Question: What I'm trying to accomplish is when I click a button in my gridview, the values of that particular row must be displayed in textlabels lblID, lblName, ...
I just don't have a clue how to do it.
This is the code of my sqldatasource:
'''
<asp:SqlDataSource ID="srcProd" runat="server"
ConnectionString="<%$ ConnectionStrings:ConnDB %>"
ProviderName="<%$ ConnectionStrings:ConnDB.ProviderName %>"
SelectCommand="SELECT p.tProdID, p.tProdImage, p.tProdBeschrijving, m.tMerkNaam, m.tMerkImage, p.tProdVerkoop FROM tblProducten AS p INNER JOIN tblMerken AS m ON p.tMerkID = m.tMerkID ORDER BY m.tMerkNaam">
</asp:SqlDataSource>
'''
This is a screenshot of the gridview I'm talking about.

When I press one of the buttons I would like e.g. the parameter ID displayed in lblID.
All help, hints and tips are appreciated.
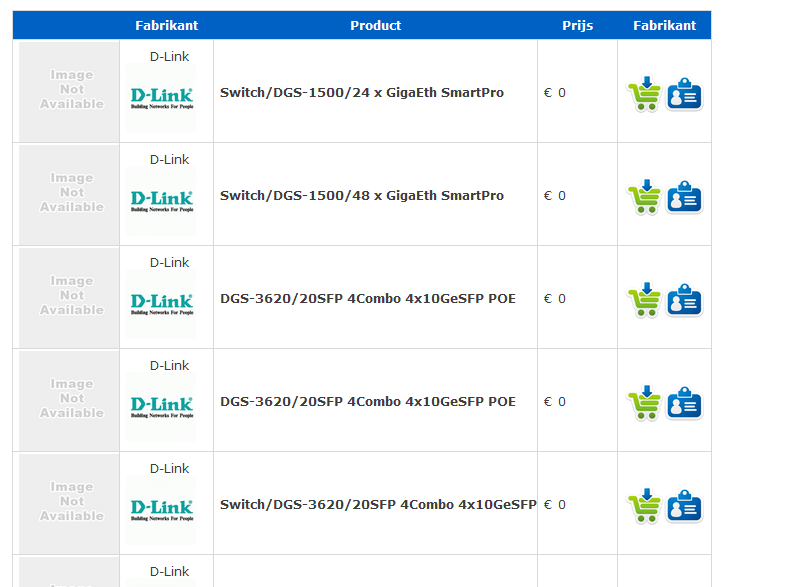
Answer: Assign a 'CommandName' (which is like "ShowDetails" or so) and a 'CommandArgument' (which is the ID of the record) to the button. A click on the button will now trigger the grid's 'RowCommand' event, passing you both 'CommandName' and 'CommandArgument' in 'e'. Then fetch the record from your DB and populate your controls:
'''
<asp:TemplateField>
<ItemTemplate>
<asp:Button runat="server" Text="Foo2" CommandArgument='<%# Eval("RowID") %>'
CommandName="ShowDetails" />
</ItemTemplate>
</asp:TemplateField>
protected void GridView1_RowCommand(object sender, GridViewCommandEventArgs e)
{
Debug.WriteLine("Command Handler");
}
'''